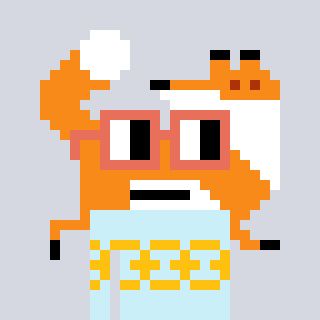
a pixel art character with square orange glasses, a fox-shaped head and a cold-colored body on a cool background